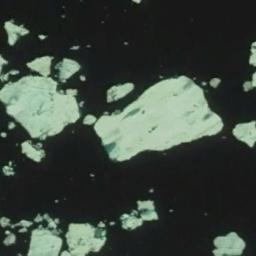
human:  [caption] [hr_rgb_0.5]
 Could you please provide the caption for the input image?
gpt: The sea is surrounded by sea ice .

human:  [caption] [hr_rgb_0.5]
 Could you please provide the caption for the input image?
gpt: Several large pieces of sea ice and some small pieces of ice sea float in the deep blue sea .

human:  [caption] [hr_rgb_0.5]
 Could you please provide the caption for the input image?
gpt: Two large pieces of ice and many small pieces of ice scattered on the deep blue sea .

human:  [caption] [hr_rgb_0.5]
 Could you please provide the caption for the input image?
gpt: There are many ice on the black sea .

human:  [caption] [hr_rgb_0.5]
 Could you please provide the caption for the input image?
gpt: There are some blocks of sea ice .